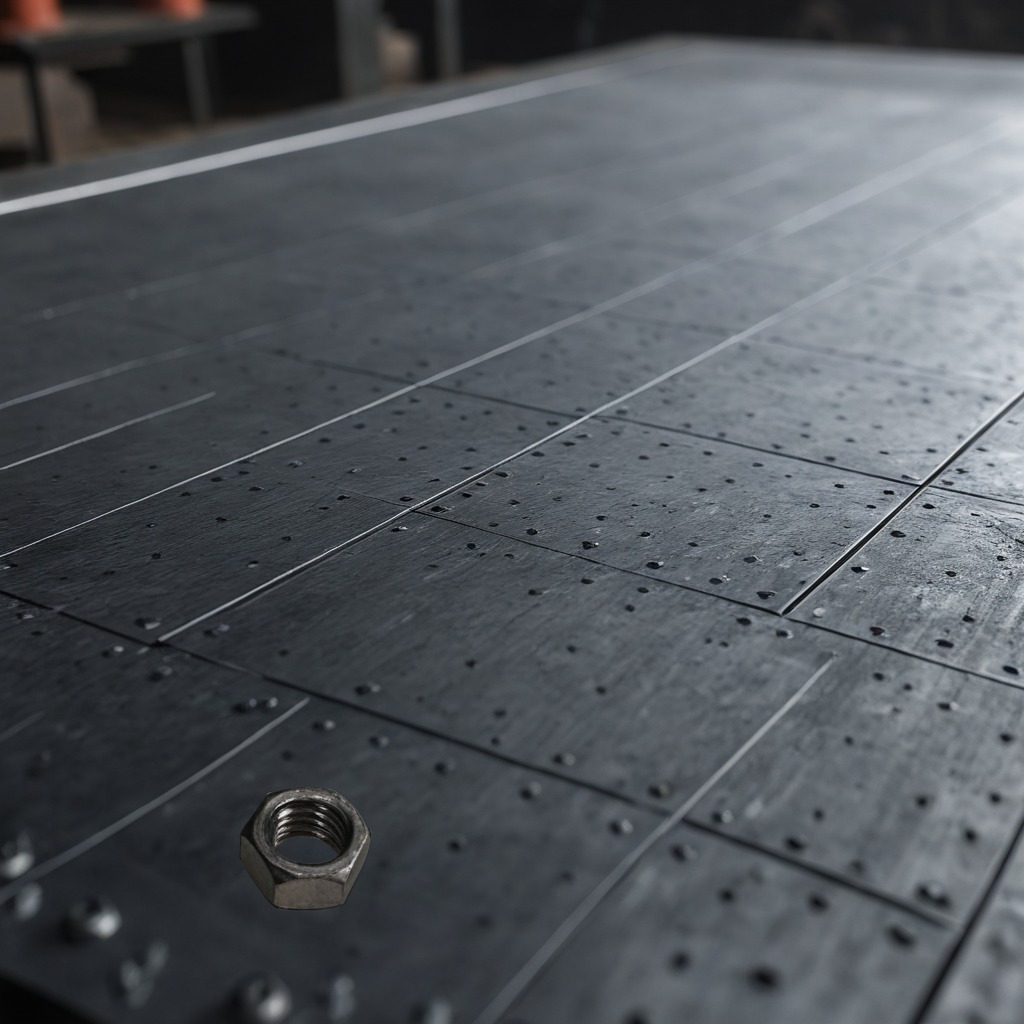
A metal nut is lying on a cold steel table in a mining workshop.